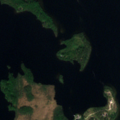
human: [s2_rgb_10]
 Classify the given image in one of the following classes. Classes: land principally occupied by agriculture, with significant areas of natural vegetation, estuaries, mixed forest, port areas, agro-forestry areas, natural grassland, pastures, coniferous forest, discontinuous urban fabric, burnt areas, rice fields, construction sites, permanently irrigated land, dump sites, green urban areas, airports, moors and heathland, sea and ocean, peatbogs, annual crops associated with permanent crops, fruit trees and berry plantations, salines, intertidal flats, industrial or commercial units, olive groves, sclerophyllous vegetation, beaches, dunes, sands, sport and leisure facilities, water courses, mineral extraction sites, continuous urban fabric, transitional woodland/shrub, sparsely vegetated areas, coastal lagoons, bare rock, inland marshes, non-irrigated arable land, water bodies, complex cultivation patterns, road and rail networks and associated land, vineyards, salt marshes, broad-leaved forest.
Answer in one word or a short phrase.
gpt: coniferous forest, transitional woodland/shrub, water bodies